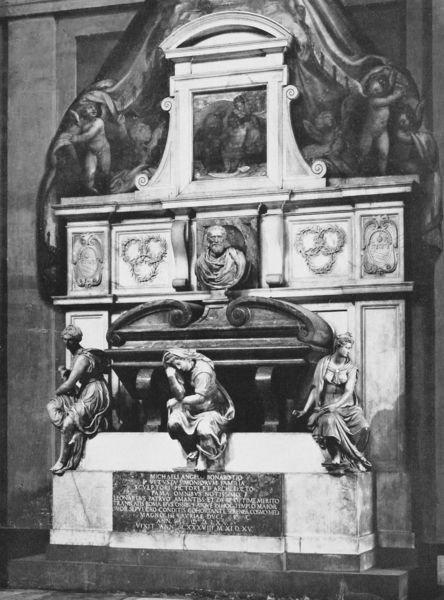
Titel: Michelangelos Grabmal in S. Groce, Florenz
Künstler: Giorgio Vasari
Standort: Florenz, S. Croce (EU - I - Toskana)
Schlagwörter: gemälde, mann, weiß, frauen, frau, marmor, bart, barock, stein, kirche, drei, engel, putto, statue, schrift, inschrift, büste, verzierung, draperie, stufen, plastik, kreise, altar, gestalten, wappen, skulpturen, statuen, heilige, kränze, gedenken, putten, trauernde, putti, grabmal, kopdf, agrabmal